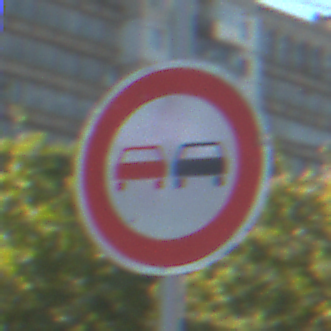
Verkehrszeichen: Ueberholverbot
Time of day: Midday
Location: Outdoor (Urban)
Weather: Clear
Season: NotSpecified
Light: Natural